Field crop: tomato
Growth stage: 1
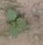
Species: solanum